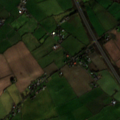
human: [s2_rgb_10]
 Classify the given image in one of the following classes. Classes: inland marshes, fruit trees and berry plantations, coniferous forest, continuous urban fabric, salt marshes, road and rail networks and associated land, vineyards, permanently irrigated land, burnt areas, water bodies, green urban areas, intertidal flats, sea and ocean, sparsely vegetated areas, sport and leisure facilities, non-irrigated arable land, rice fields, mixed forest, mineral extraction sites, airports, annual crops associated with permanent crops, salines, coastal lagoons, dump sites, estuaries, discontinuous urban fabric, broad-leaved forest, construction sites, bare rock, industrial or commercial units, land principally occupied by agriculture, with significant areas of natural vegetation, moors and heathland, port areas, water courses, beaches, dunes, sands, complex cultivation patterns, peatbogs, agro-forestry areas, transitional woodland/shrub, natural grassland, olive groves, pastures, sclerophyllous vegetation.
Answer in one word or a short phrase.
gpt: pastures, complex cultivation patterns